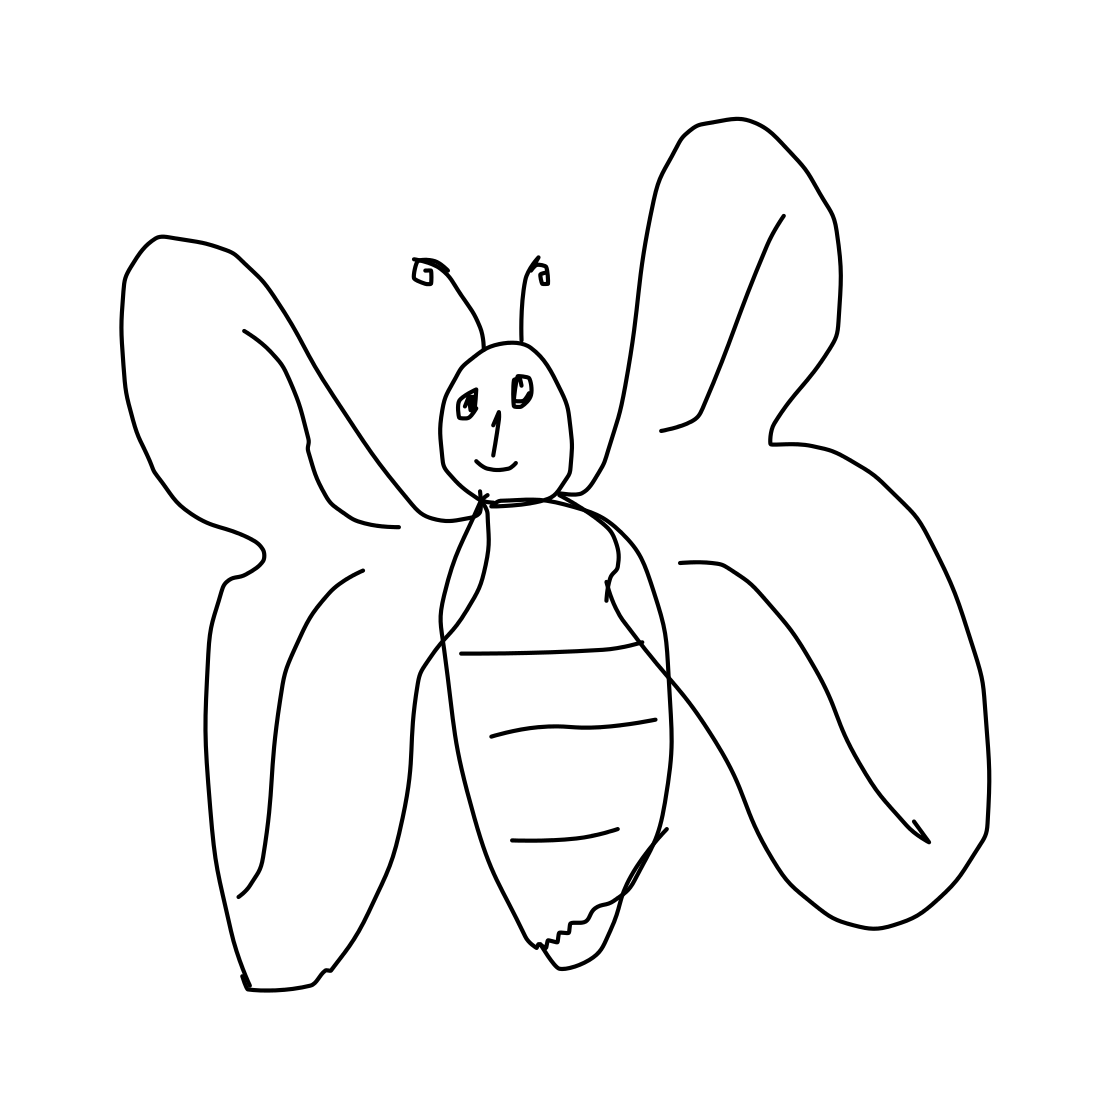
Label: butterfly